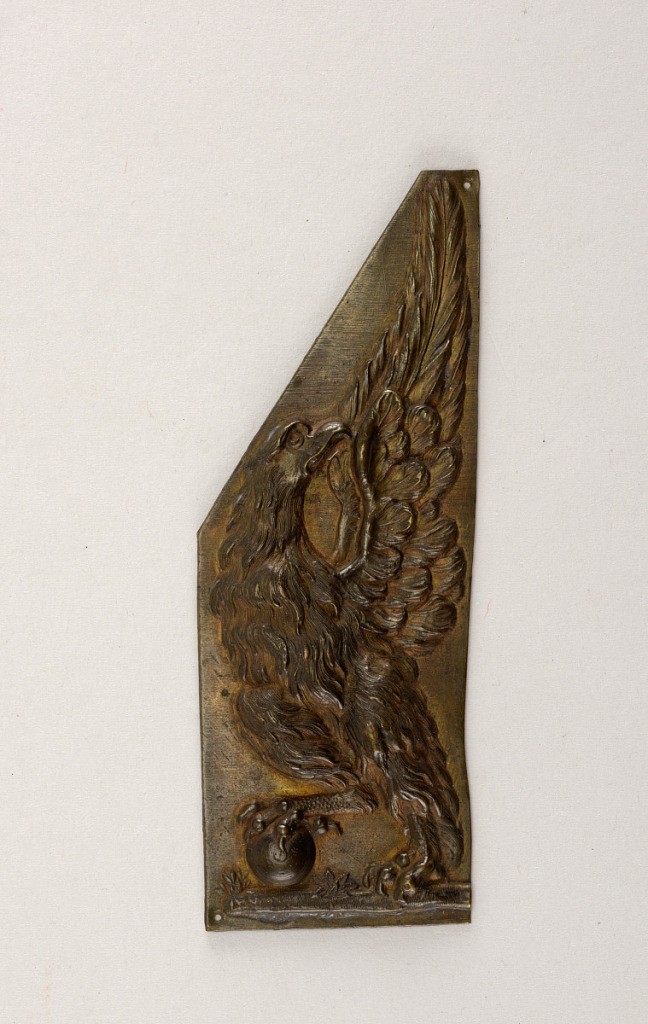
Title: Mount
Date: early 19th century
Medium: Gilt bronze
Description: Vertical rectangle with repoussé figure of an eagle with raised wings, his right talon upon a sphere.